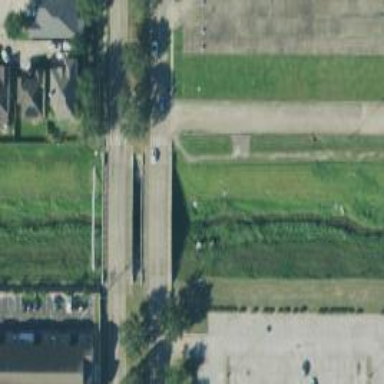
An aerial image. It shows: Secondary road with bridge.